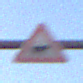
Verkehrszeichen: ViehtriebLinks
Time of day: SunriseSunset
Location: Outdoor (Urban)
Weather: Clear
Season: NotSpecified
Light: Natural